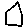
Label: hexagon